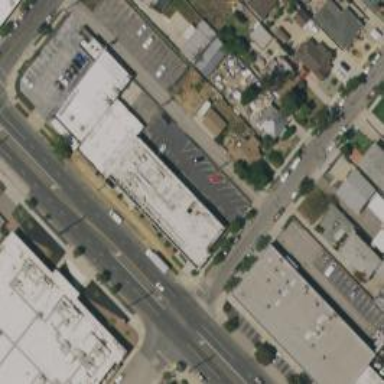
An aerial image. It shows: Office building.